Question: I am trying to get a bunch of flipswitches on a page in a mobile app.
I am using:
'''
<div class="ui-content">
<form>
<fieldset>
<div data-role="fieldcontain">
<label for="checkbox-based-flipswitch">Checkbox-based:</label>
<input type="checkbox" id="checkbox-based-flipswitch" data-role="flipswitch">
</div>
</fieldset>
</form>
</div>
'''
It seems my "container" field is shortened. It does not stretch the entire width of the screen.

What am I missing?
I am looking to have the option fill the entire width of the screen. Label left, flipswitch right.
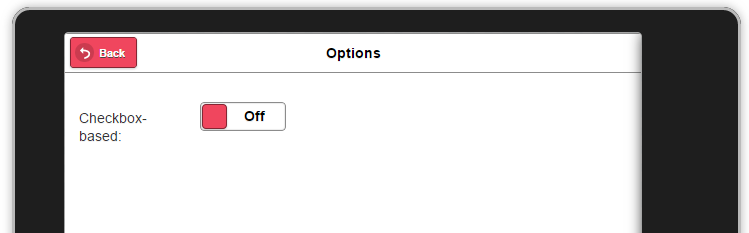
Answer: In this case a jQM grid might work better for you than a fieldcontain:
'''
<div class="ui-grid-a flipContain">
<div class="ui-block-a">
<label for="chk1">Checkbox-based:</label>
</div>
<div class="ui-block-b">
<input type="checkbox" id="chk1" data-role="flipswitch" />
</div>
<div class="ui-block-a">
<label for="chk2">Checkbox-based:</label>
</div>
<div class="ui-block-b">
<input type="checkbox" id="chk2" data-role="flipswitch" />
</div>
</div>
'''
Then with CSS, you can align the second column to the right and set the column widths as desired:
'''
.flipContain .ui-block-a {
width: 70%;
line-height: 48px;
}
.flipContain .ui-block-b {
width: 30%;
text-align: right;
}
'''